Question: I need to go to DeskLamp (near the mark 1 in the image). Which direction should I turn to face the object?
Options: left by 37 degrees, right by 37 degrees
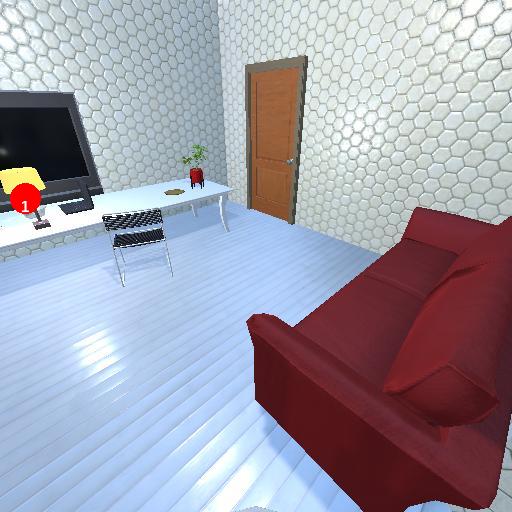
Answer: left by 37 degrees